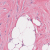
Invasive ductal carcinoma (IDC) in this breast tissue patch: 0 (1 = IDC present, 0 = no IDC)